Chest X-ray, AP view. Patient: 50 years old, sex M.
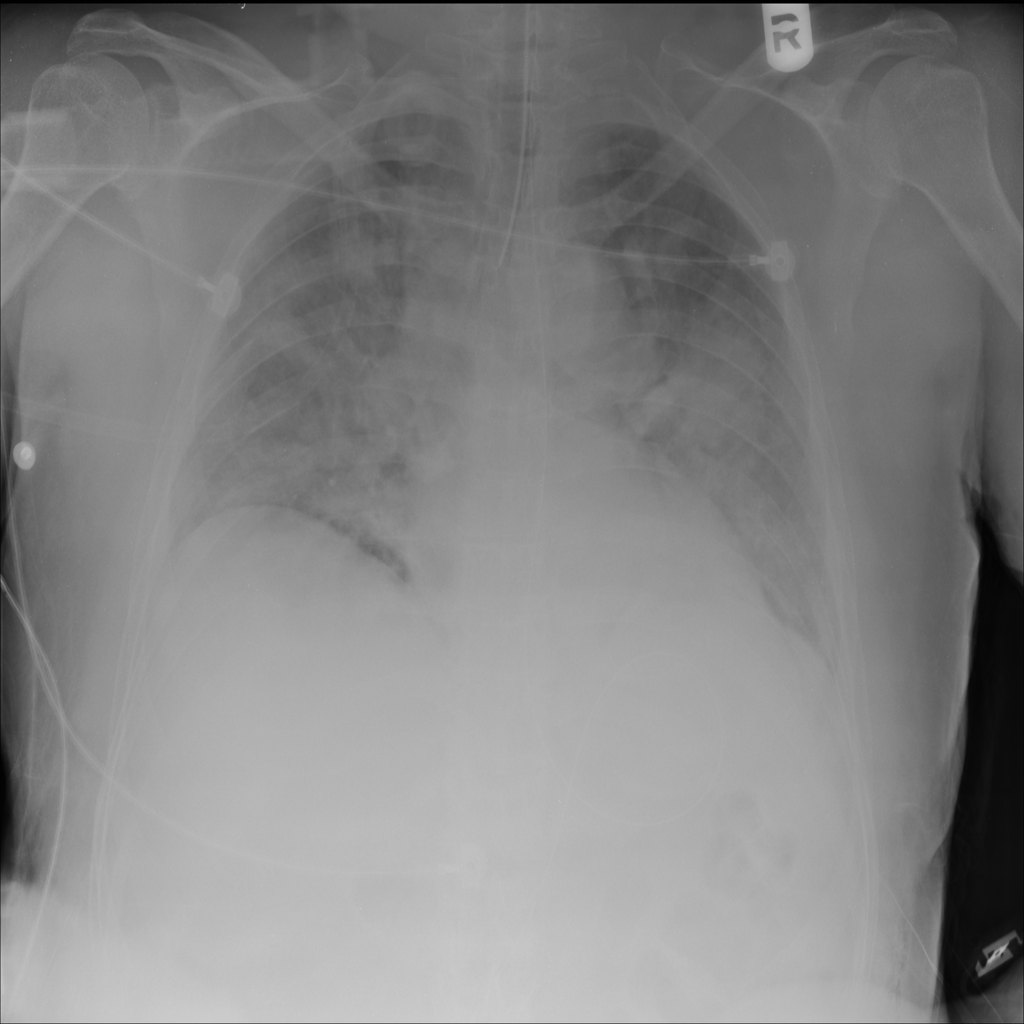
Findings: Infiltration